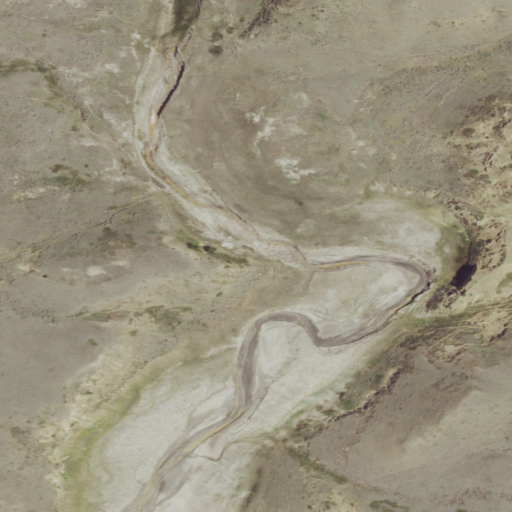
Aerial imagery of valley in Montana named West Fork Sand Arroyo containing grassland, shrub, herbaceous wetlands, and barren land